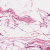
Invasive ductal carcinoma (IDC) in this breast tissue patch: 0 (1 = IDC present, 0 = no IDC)